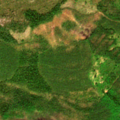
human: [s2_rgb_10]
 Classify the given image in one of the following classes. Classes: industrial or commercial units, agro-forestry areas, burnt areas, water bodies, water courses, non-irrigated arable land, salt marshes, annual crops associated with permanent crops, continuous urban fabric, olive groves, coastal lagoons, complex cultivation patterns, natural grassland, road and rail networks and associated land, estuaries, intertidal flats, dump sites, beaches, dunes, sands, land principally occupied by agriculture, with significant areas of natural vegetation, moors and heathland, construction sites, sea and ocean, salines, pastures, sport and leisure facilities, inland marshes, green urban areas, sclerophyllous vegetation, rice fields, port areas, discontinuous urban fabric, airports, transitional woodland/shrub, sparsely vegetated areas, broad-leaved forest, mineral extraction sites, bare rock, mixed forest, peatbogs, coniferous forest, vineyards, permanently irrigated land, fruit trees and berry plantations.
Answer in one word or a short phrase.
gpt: coniferous forest, mixed forest, transitional woodland/shrub